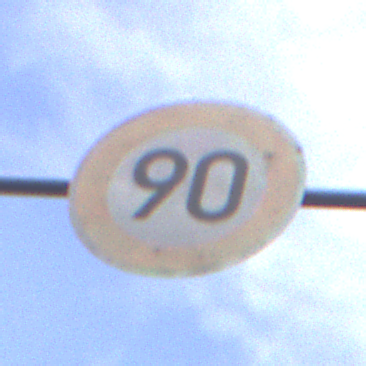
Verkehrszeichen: Geschwindigkeit90
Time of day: MorningAfternoon
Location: Outdoor (Urban)
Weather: PartlyCloudy
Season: NotSpecified
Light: Natural